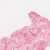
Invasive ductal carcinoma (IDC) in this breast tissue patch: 0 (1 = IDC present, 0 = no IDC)